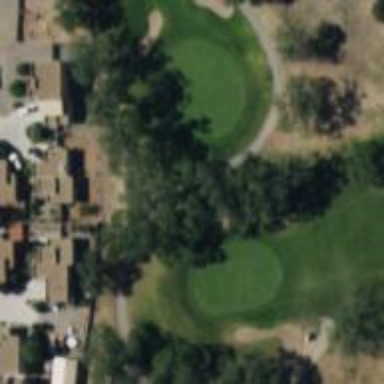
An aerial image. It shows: Path for both road and golf.